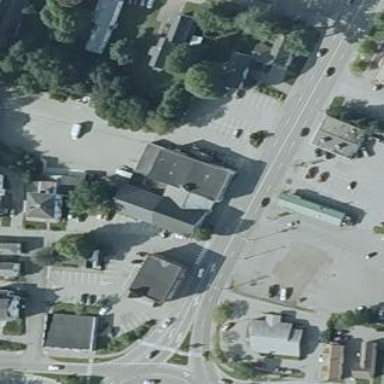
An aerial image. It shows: Retail building.